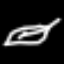
Label: leaf